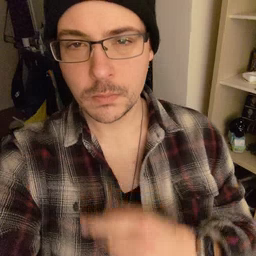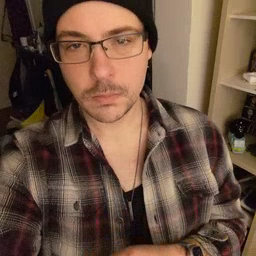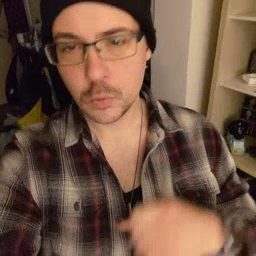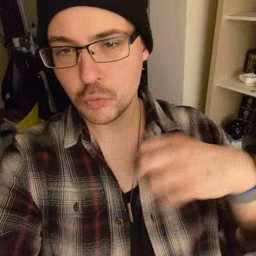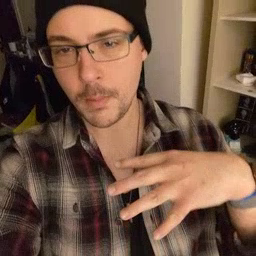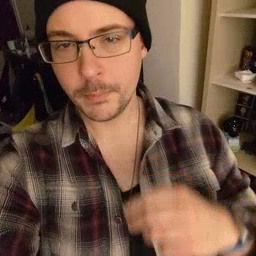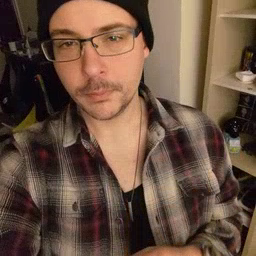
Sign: drop